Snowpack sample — Buffalo Mountain, Silverthorne, Colorado, USA (1/25/25, 10:11 AM MST)
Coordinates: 39.6222, -106.1139
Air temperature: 22 °F
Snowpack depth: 110 cm
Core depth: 30 cm
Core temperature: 42.8 °F
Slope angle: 12°, slope face: 102°
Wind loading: high
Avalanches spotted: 0
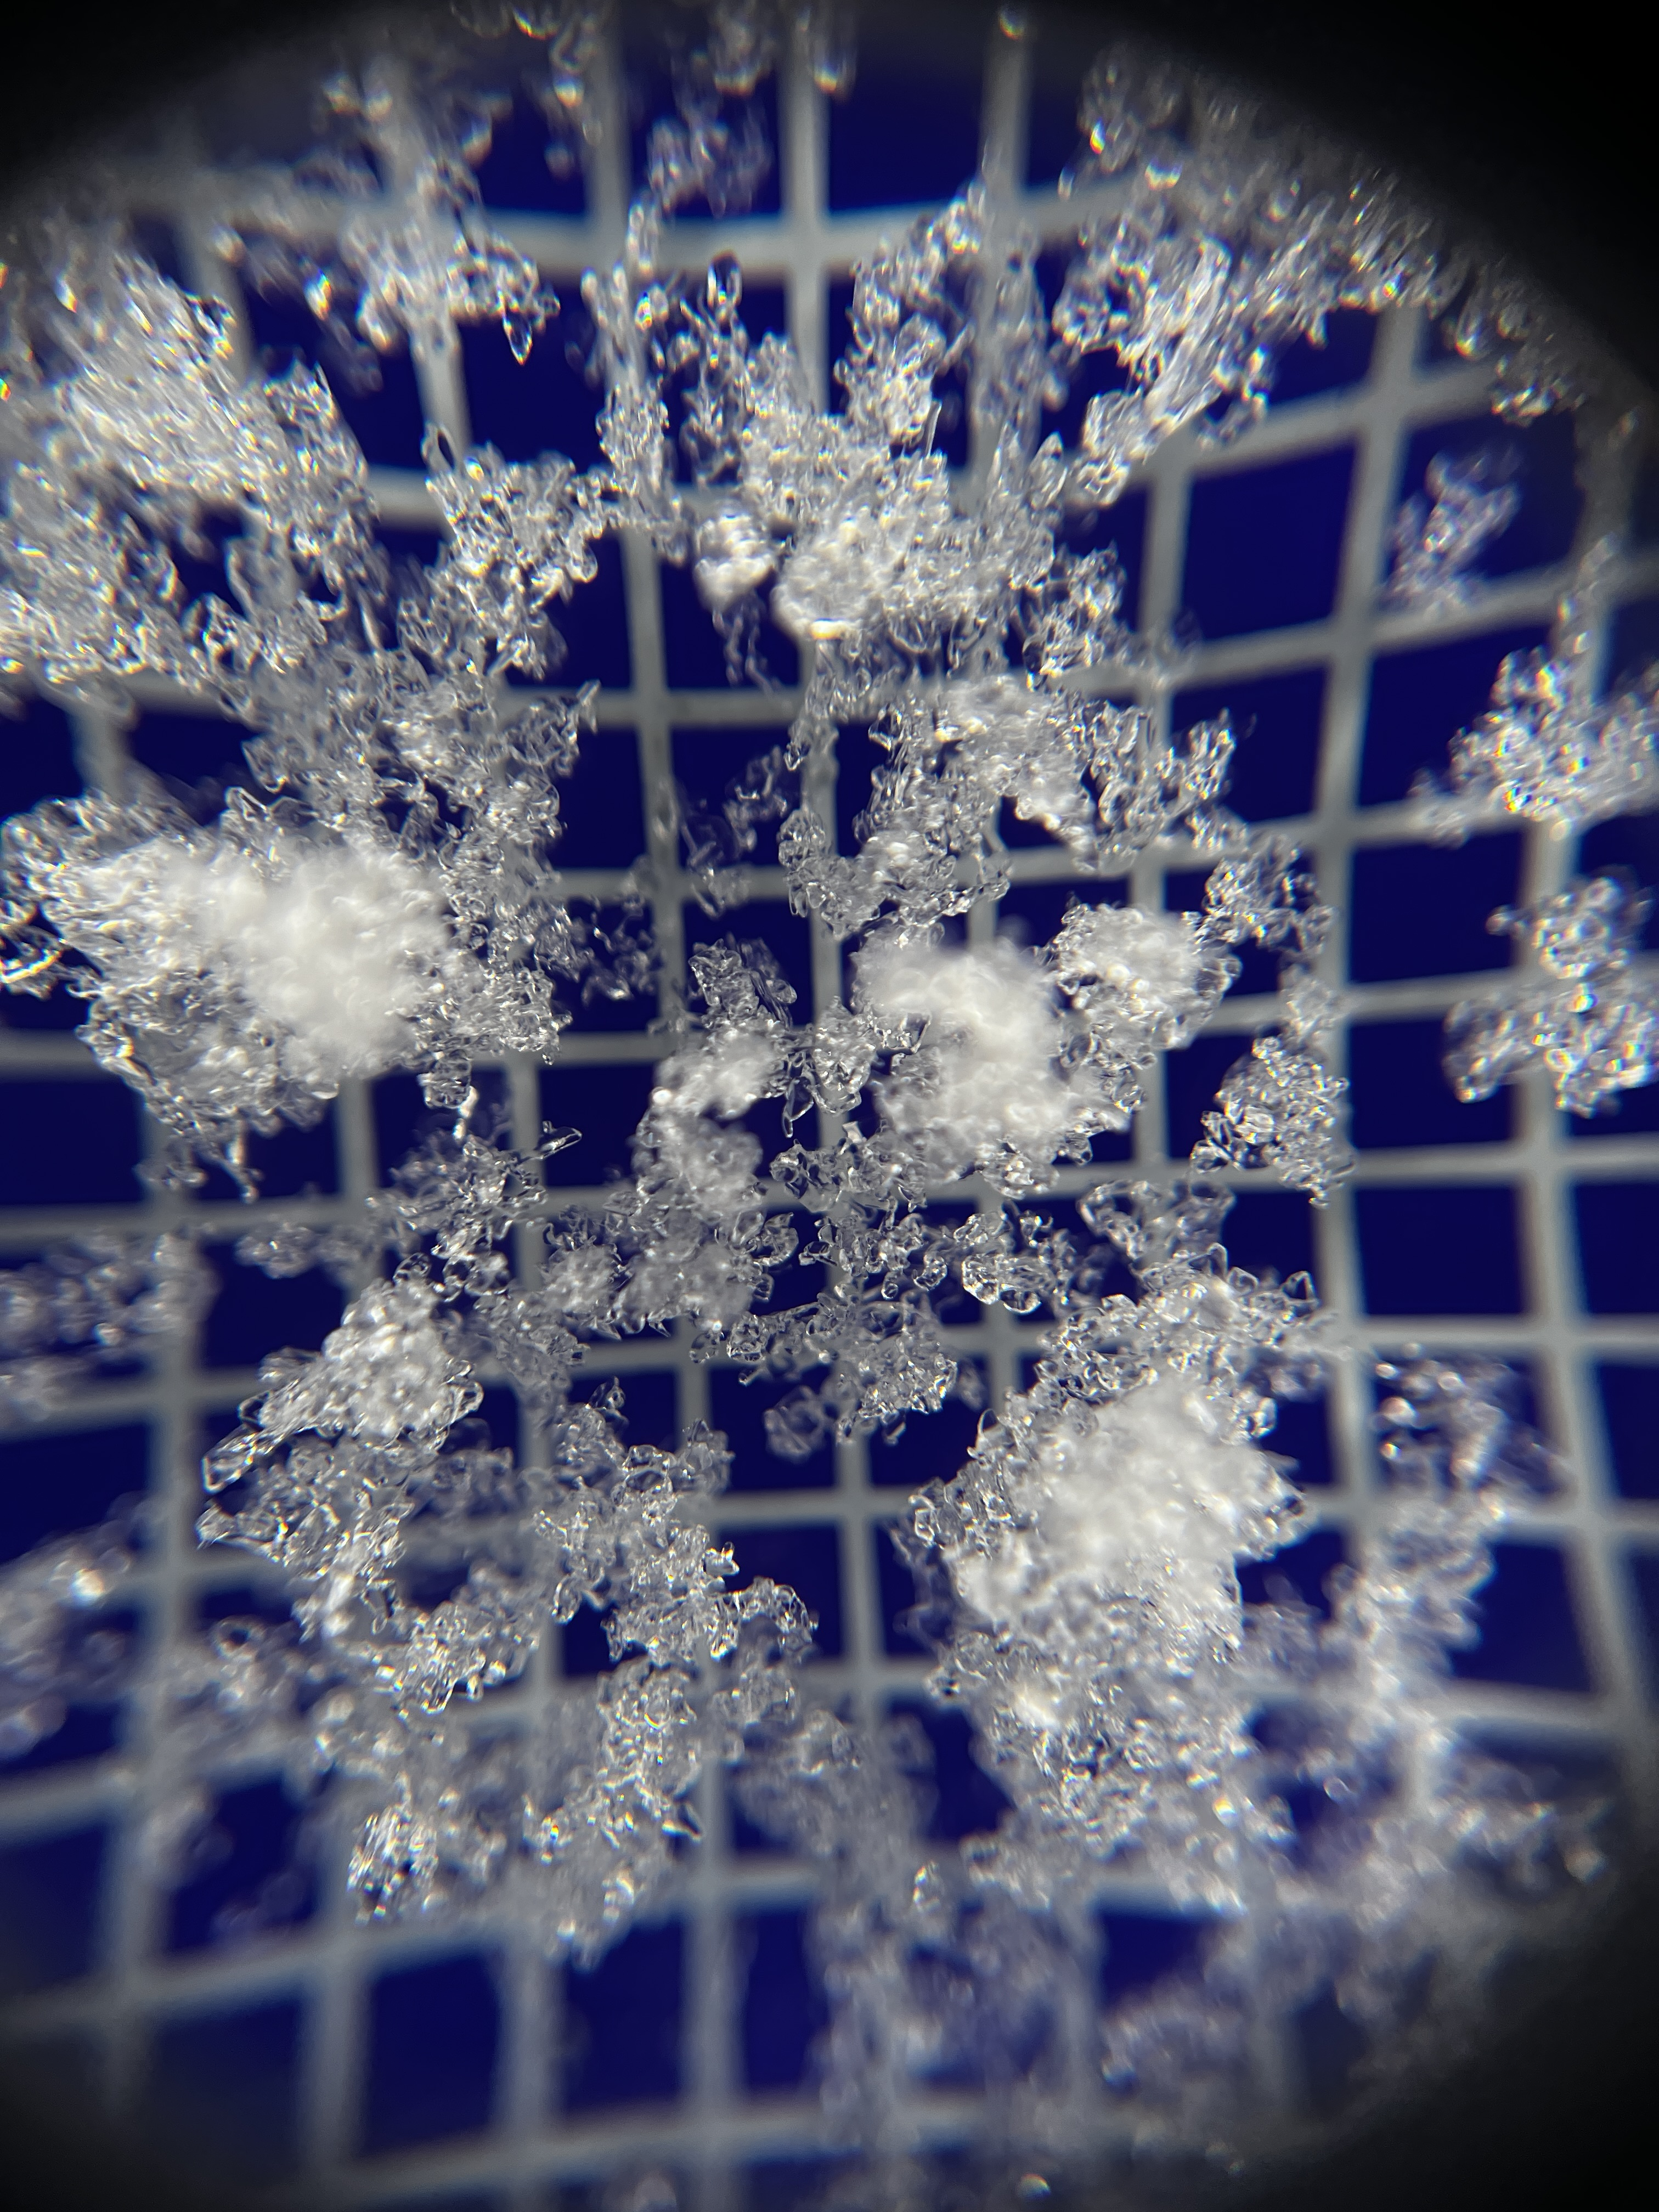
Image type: magnified_profile
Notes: No avalanches nearby, collected on the outskirts of a fire break 15 meters from the treeline, on way to Buffalo and Red Mountain